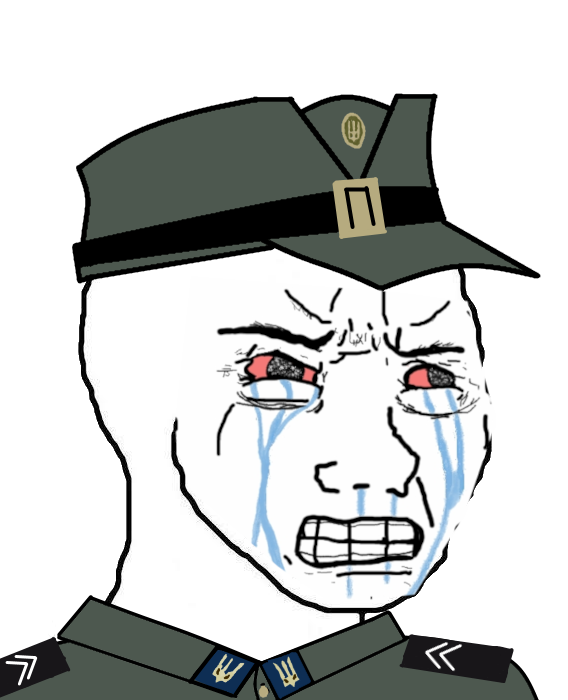
Label: 5_Crying_Wojak